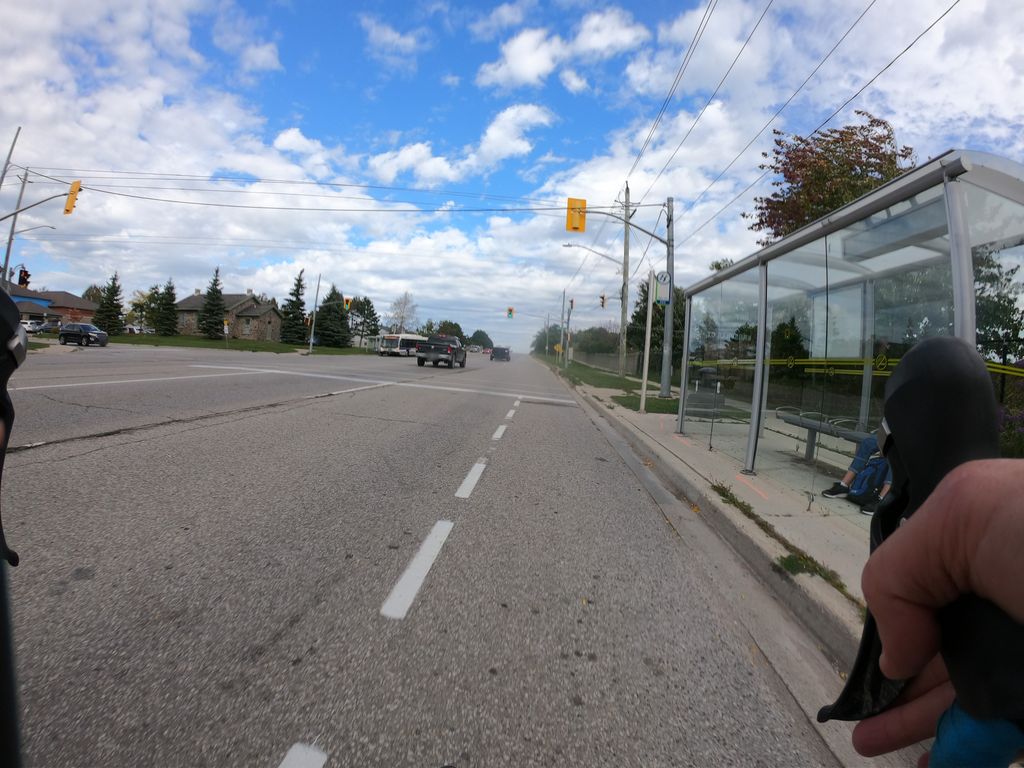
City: kitchener-waterloo